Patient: sex M, age 62
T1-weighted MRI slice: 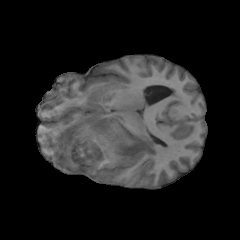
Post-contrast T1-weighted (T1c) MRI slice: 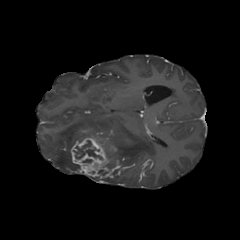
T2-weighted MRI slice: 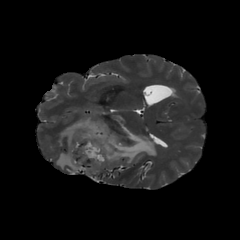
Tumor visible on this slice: yes
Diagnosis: Glioblastoma, IDH-wildtype
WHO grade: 4